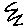
Label: zigzag